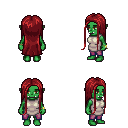
a pixel art fantasy rpg character, female body template, orc, green skin, white tunic, magenta pants, brunette extra-long hairstyle, bracelets, four views (front, back, left, right), 2x2 character sprite sheet, small pixel art, hard edges, no anti-aliasing